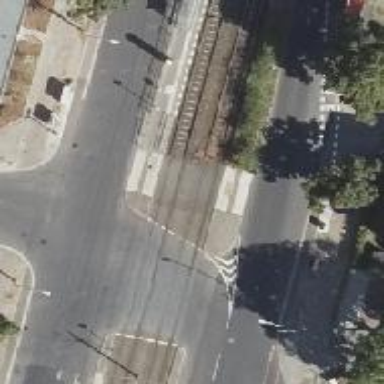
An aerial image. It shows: Uncontrolled tram railway crossing.